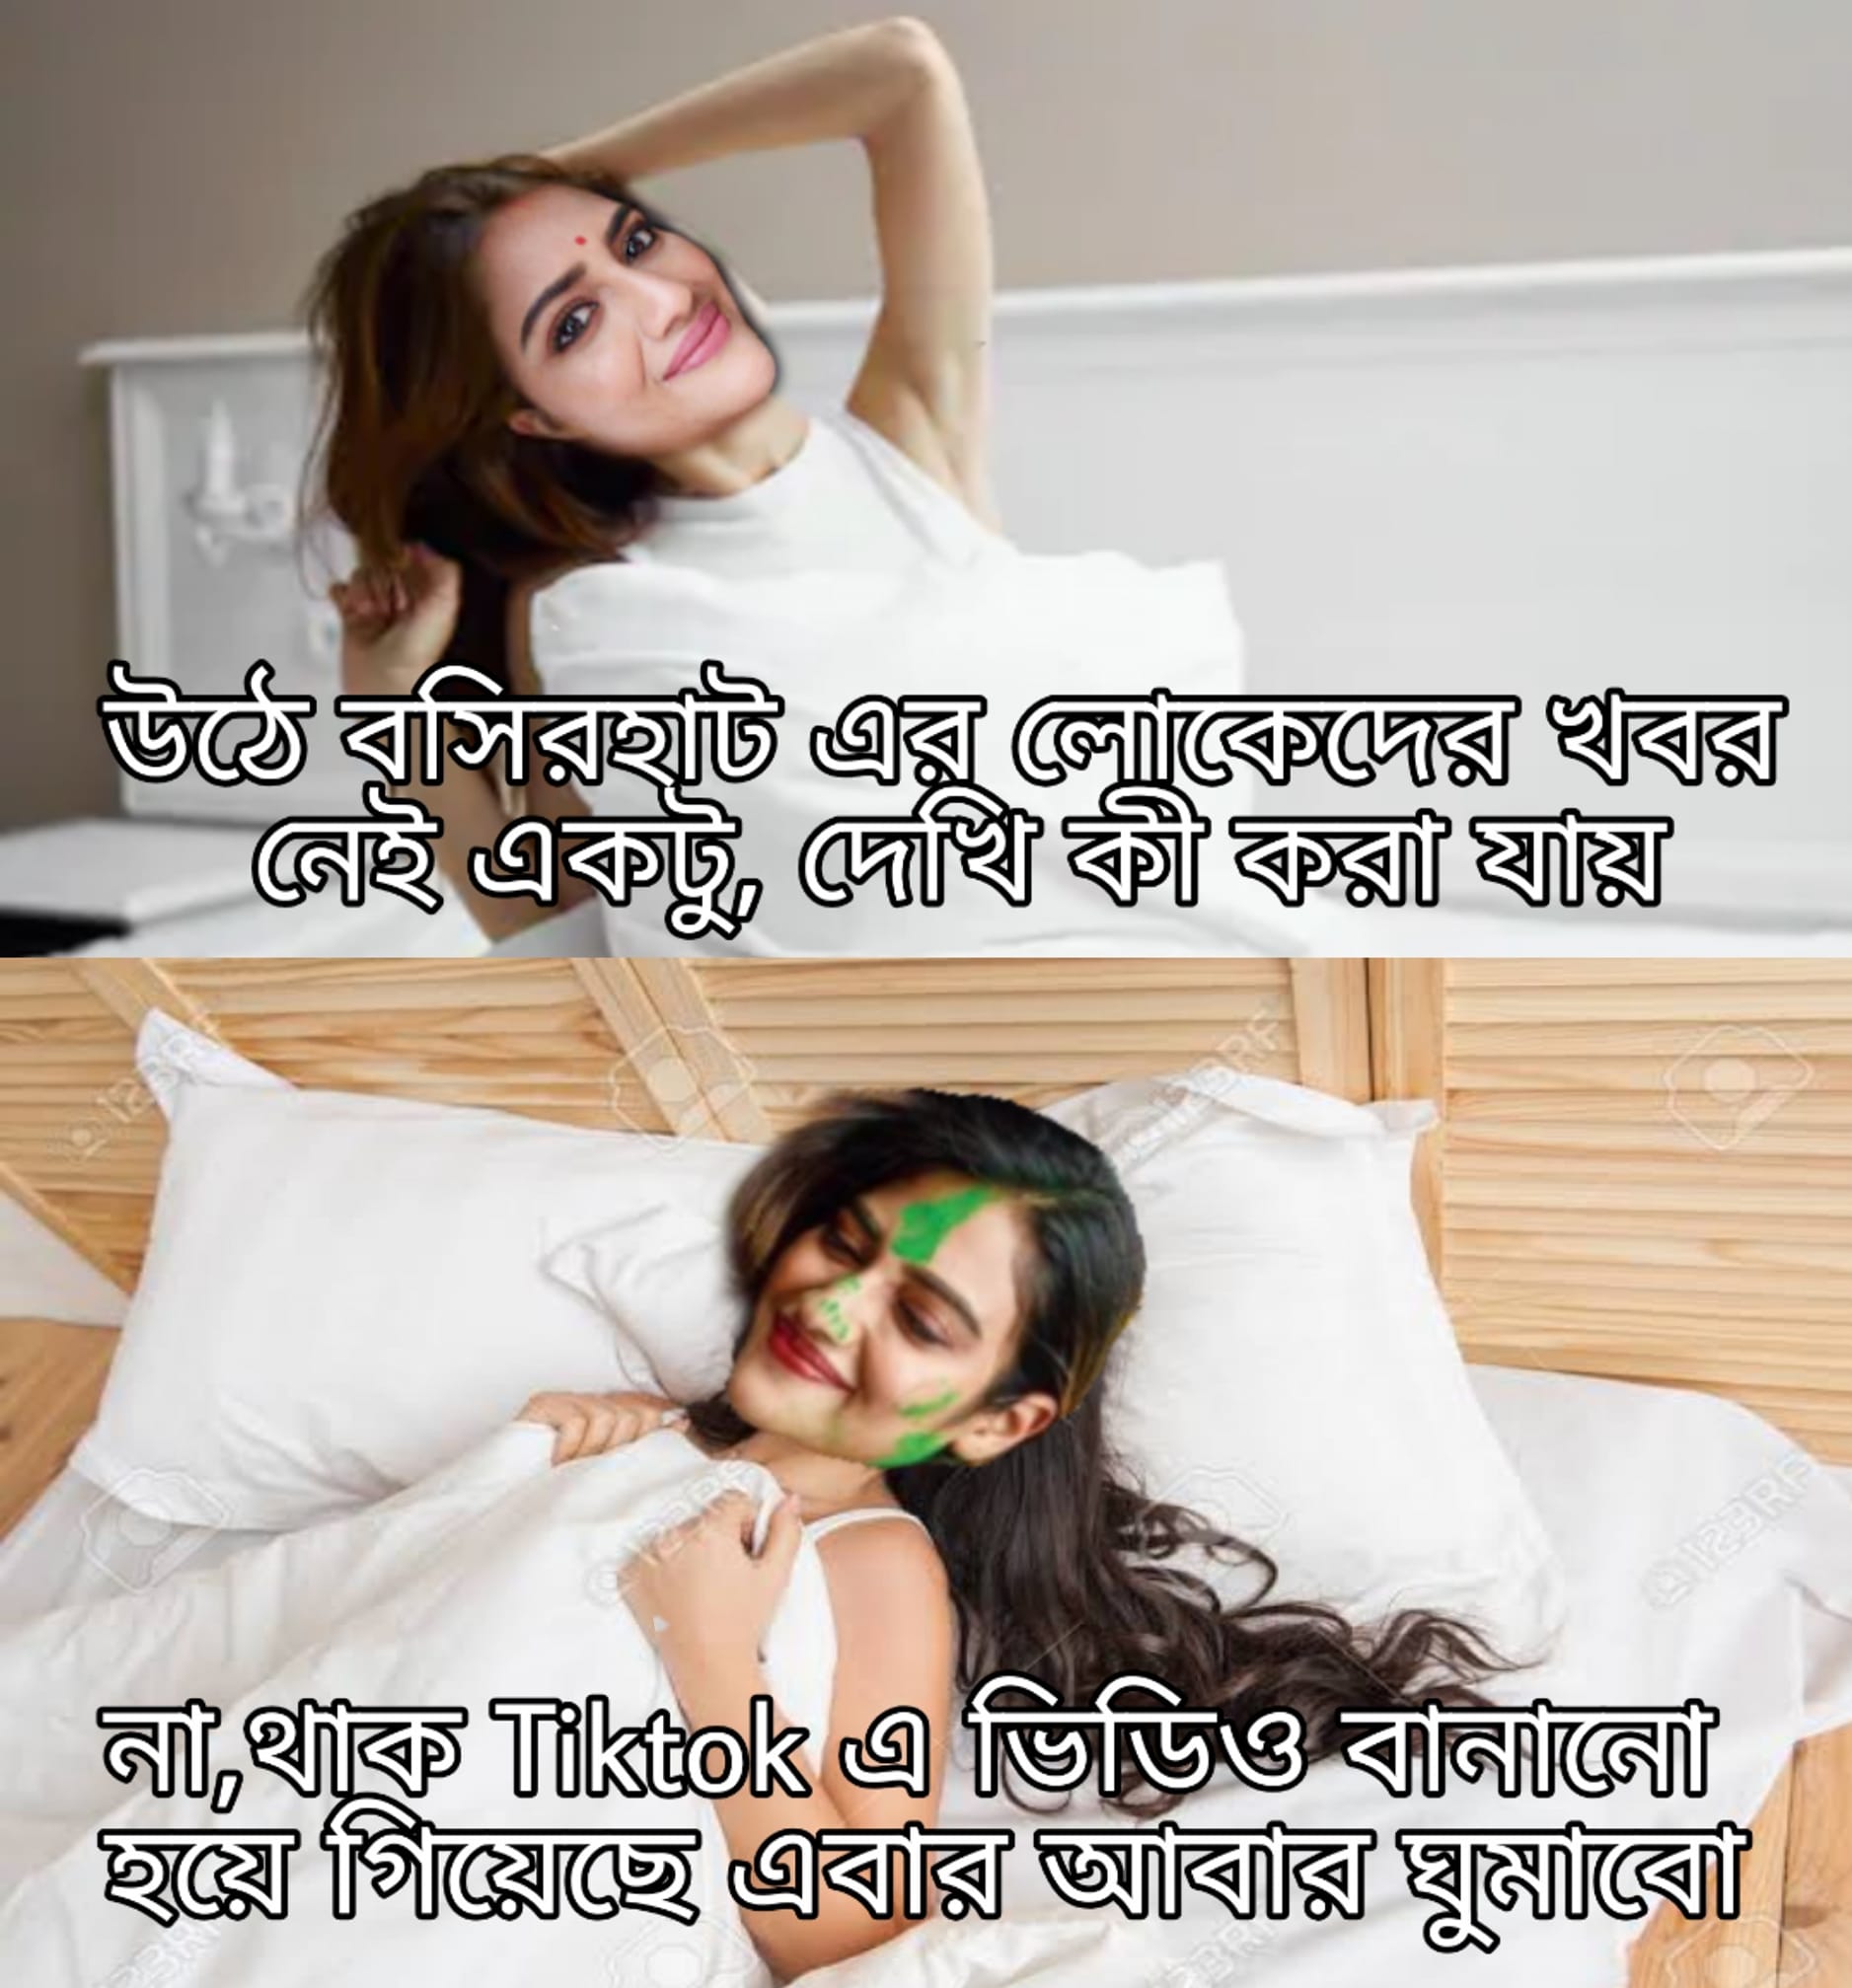
Caption: উঠে বসিরহাট এর লোকেদের খবর নেই একটু , দেখি কী করা যায়     না , থাক Tiktok এ ভিডিও বানানো হয়ে গিয়েছে এবার আবার ঘুমাবো
Label: hate